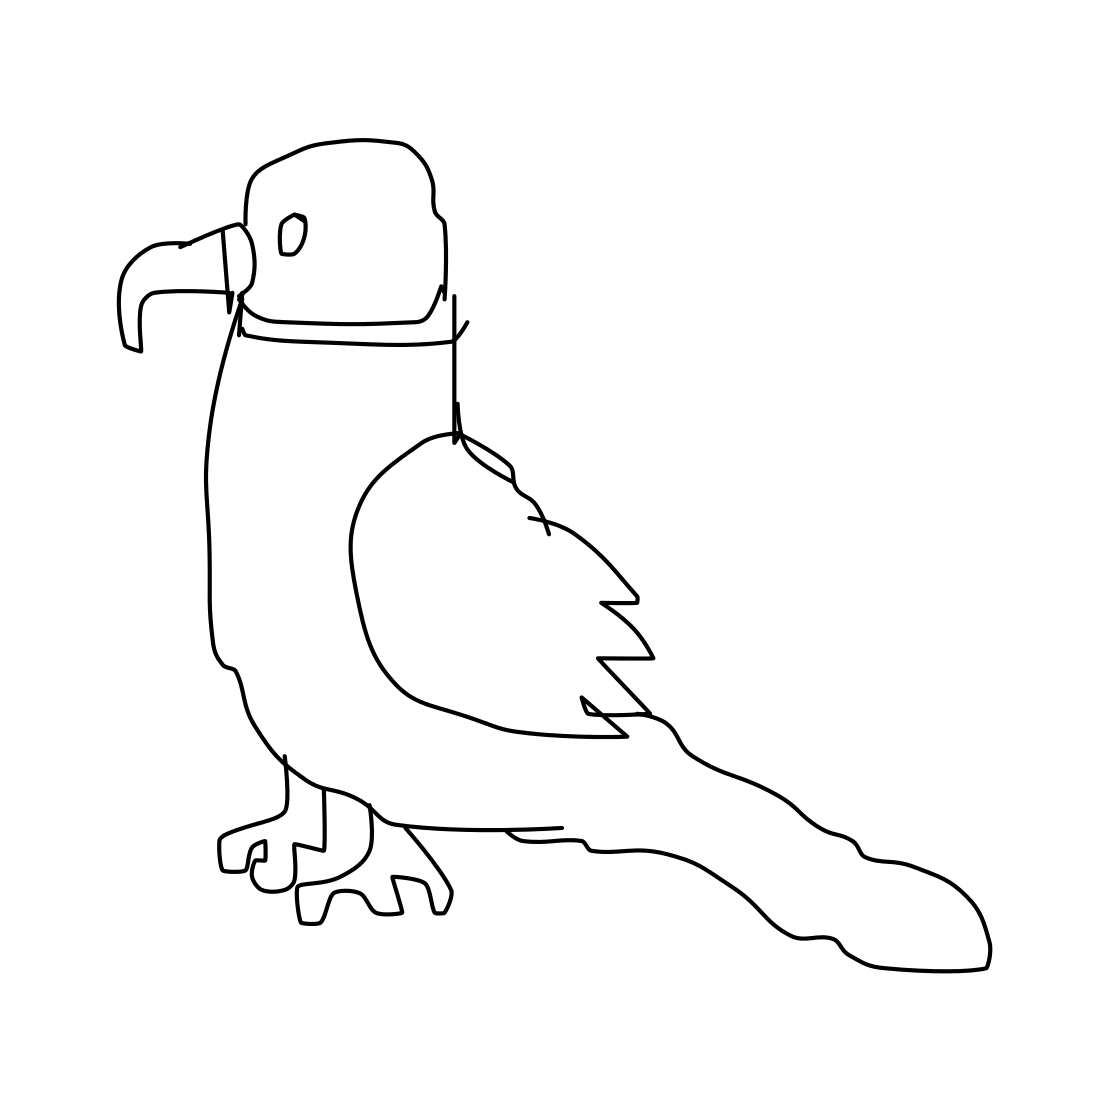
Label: parrot